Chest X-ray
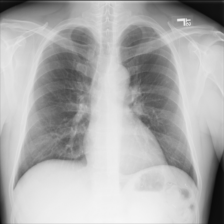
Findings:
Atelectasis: negative
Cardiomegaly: negative
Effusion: negative
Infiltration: negative
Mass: negative
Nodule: negative
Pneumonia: negative
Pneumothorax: negative
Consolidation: negative
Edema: negative
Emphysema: negative
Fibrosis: negative
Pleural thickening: negative
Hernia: negative